Question: Width + wrap_content works fine with other single line TextViews within my layout. However my multiline TextViews will neither shrink or grow to adapt to the numbers within it. Ideally I would like the view to wrap both it's height and width to fit the content within it.
The TextViews 1-10 (the textViews positioned at the top of each button) are single lined and work just as I want them to. They expand and shrink based on their size (wrap to content works as it should).
The TextViews 11-20 are fixed in size and will not shrink or expand despite having identical code other than being multilined. (they use
within their strings). They should consist of two numbers between 0 and 100 positioned vertically.

'''
<?xml version="1.0" encoding="utf-8"?>
'''
'''
<TextView android:id="@+id/textView1" android:layout_alignLeft="@+id/imageButton1" android:background="#000000" android:layout_width="wrap_content" android:text="0/0/0" android:layout_below="@+id/imageButton1" android:textAppearance="?android:attr/textAppearanceSmall" android:visibility="invisible" android:layout_height="wrap_content"></TextView>
<TextView android:id="@+id/textView5" android:layout_alignLeft="@+id/imageButton5" android:background="#000000" android:layout_width="wrap_content" android:text="0/0/0" android:layout_above="@+id/imageButton5" android:textAppearance="?android:attr/textAppearanceSmall" android:visibility="invisible" android:layout_height="wrap_content"></TextView>
<TextView android:id="@+id/textView7" android:background="#000000" android:layout_width="wrap_content" android:text="0/0/0" android:layout_above="@+id/imageButton7" android:textAppearance="?android:attr/textAppearanceSmall" android:visibility="invisible" android:layout_height="wrap_content" android:layout_alignParentLeft="true"></TextView>
<TextView android:id="@+id/textView8" android:layout_alignBottom="@+id/textView3" android:background="#000000" android:layout_width="wrap_content" android:text="0/0/0" android:textAppearance="?android:attr/textAppearanceSmall" android:visibility="invisible" android:layout_height="wrap_content" android:layout_alignParentLeft="true"></TextView>
<TextView android:id="@+id/textView9" android:background="#000000" android:layout_width="wrap_content" android:text="0/0/0" android:layout_below="@+id/imageButton9" android:textAppearance="?android:attr/textAppearanceSmall" android:visibility="invisible" android:layout_height="wrap_content" android:layout_alignParentLeft="true"></TextView>
<TextView android:id="@+id/textView10" android:layout_alignLeft="@+id/imageButton10" android:background="#000000" android:layout_width="wrap_content" android:text="0/0/0" android:layout_below="@+id/imageButton10" android:textAppearance="?android:attr/textAppearanceSmall" android:visibility="invisible" android:layout_height="wrap_content"></TextView>
<TextView android:id="@+id/textView6" android:layout_alignBottom="@+id/textView7" android:layout_alignLeft="@+id/imageButton6" android:background="#000000" android:layout_width="wrap_content" android:layout_alignBaseline="@+id/textView7" android:text="0/0/0" android:visibility="invisible" android:layout_height="wrap_content"></TextView>
<TextView android:id="@+id/textView4" android:layout_alignBottom="@+id/textView5" android:layout_alignLeft="@+id/imageButton4" android:background="#000000" android:layout_width="wrap_content" android:layout_alignBaseline="@+id/textView5" android:text="0/0/0" android:visibility="invisible" android:layout_height="wrap_content" android:layout_marginLeft="-10dp"></TextView>
<TextView android:id="@+id/textView3" android:layout_alignLeft="@+id/imageButton3" android:background="#000000" android:layout_width="wrap_content" android:text="0/0/0" android:layout_above="@+id/imageButton3" android:textAppearance="?android:attr/textAppearanceSmall" android:visibility="invisible" android:layout_height="wrap_content" android:layout_marginLeft="-10dp"></TextView>
<TextView android:id="@+id/textView2" android:layout_alignBottom="@+id/textView1" android:layout_alignLeft="@+id/imageButton2" android:background="#000000" android:layout_width="wrap_content" android:layout_alignBaseline="@+id/textView1" android:text="0/0/0" android:textAppearance="?android:attr/textAppearanceSmall" android:visibility="invisible" android:layout_height="wrap_content" android:layout_marginLeft="-10dp"></TextView>
<TextView android:id="@+id/textView11" android:visibility="invisible" android:background="#000000" android:layout_height="wrap_content" android:layout_width="wrap_content" android:layout_alignParentTop="true" android:layout_toLeftOf="@+id/imageButton1" android:layout_toRightOf="@+id/nextHandButton" android:layout_above="@+id/textView1"></TextView>
<TextView android:id="@+id/textView12" android:visibility="invisible" android:background="#000000" android:layout_height="wrap_content" android:layout_width="wrap_content" android:layout_alignParentTop="true" android:layout_toLeftOf="@+id/imageButton2" android:layout_above="@+id/textView2" android:layout_alignLeft="@+id/textView2"></TextView>
<TextView android:id="@+id/textView13" android:visibility="invisible" android:background="#000000" android:layout_height="wrap_content" android:layout_width="wrap_content" android:layout_alignTop="@+id/imageButton3" android:layout_alignRight="@+id/textView12" android:layout_above="@+id/imageView4" android:layout_alignLeft="@+id/textView3"></TextView>
<TextView android:id="@+id/textView14" android:visibility="invisible" android:background="#000000" android:layout_height="wrap_content" android:layout_width="wrap_content" android:layout_alignParentBottom="true" android:layout_alignLeft="@+id/textView4" android:layout_alignTop="@+id/imageButton4" android:layout_toLeftOf="@+id/imageButton4"></TextView>
<TextView android:id="@+id/textView15" android:visibility="invisible" android:background="#000000" android:layout_height="wrap_content" android:layout_width="wrap_content" android:layout_below="@+id/textView5" android:layout_toLeftOf="@+id/imageButton5" android:layout_alignParentBottom="true" android:layout_alignLeft="@+id/textView11"></TextView>
<TextView android:id="@+id/textView16" android:visibility="invisible" android:background="#000000" android:layout_height="wrap_content" android:layout_width="wrap_content" android:layout_alignTop="@+id/imageButton6" android:layout_alignLeft="@+id/imageView6" android:layout_alignParentBottom="true" android:layout_toLeftOf="@+id/nextHandButton"></TextView>
<TextView android:id="@+id/textView17" android:visibility="invisible" android:background="#000000" android:layout_height="wrap_content" android:layout_width="wrap_content" android:layout_alignTop="@+id/imageButton7" android:layout_toRightOf="@+id/imageButton7" android:layout_alignParentBottom="true" android:layout_toLeftOf="@+id/textView6" android:layout_marginRight="50dp"></TextView>
<TextView android:id="@+id/textView18" android:visibility="invisible" android:background="#000000" android:layout_height="wrap_content" android:layout_width="wrap_content" android:layout_below="@+id/textView8" android:layout_toRightOf="@+id/imageButton8" android:layout_alignBottom="@+id/imageView7" android:layout_alignRight="@+id/textView17" android:maxLines="2"></TextView>
<TextView android:id="@+id/textView19" android:visibility="invisible" android:background="#000000" android:layout_height="wrap_content" android:layout_width="wrap_content" android:layout_alignParentTop="true" android:layout_toRightOf="@+id/imageButton9" android:layout_alignBottom="@+id/imageButton9" android:layout_alignRight="@+id/textView18"></TextView>
<TextView android:id="@+id/textView20" android:visibility="invisible" android:background="#000000" android:layout_width="wrap_content" android:layout_alignParentTop="true" android:layout_alignLeft="@+id/imageView10" android:layout_alignBottom="@+id/imageButton10" android:layout_alignRight="@+id/textView16" android:layout_height="wrap_content" android:maxLines="2"></TextView>
</RelativeLayout>
'''
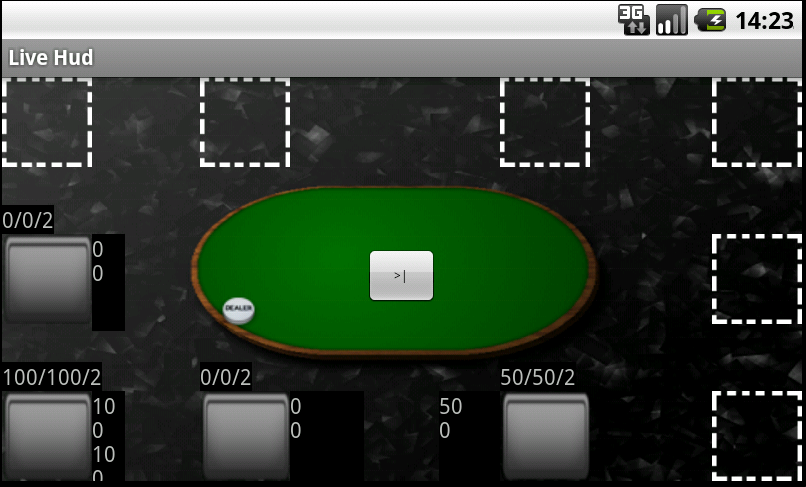
Answer: What happened here was a consequence of using eclipses drag and drop graphical layout with androids relative layout rather than typing the relative constraints myself. There were unecessary constraints in place such as:
'''
android:layout_alignRight="@+id/textView18"
'''
The above constraint would stop the view from expanding to the right. These constraints were stopping the width or height wrap content properties from taking effect. If your facing a similar problem have a good look through your code for relative layout constraints that may be overriding your Views ability to expand or shrink in the direction you want it to.